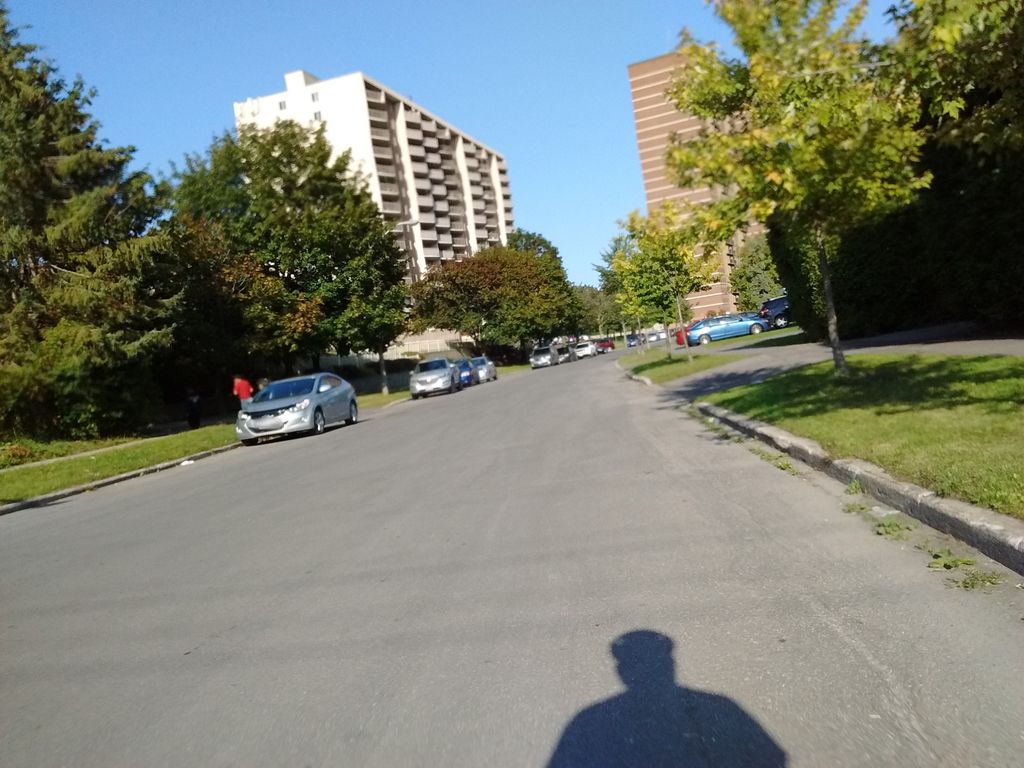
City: ottawa-gatineau